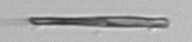
Label: fiber